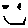
Label: smiley face